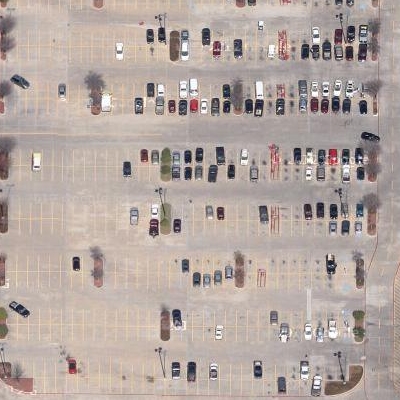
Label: Parking